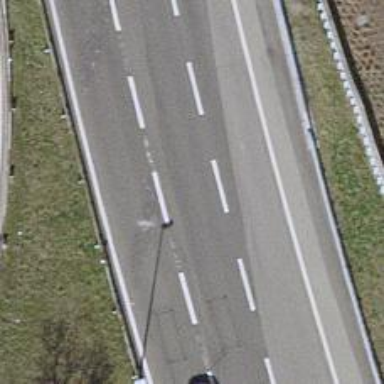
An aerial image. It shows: Motorway link.